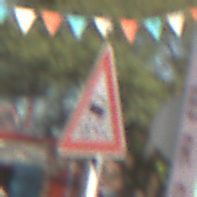
Verkehrszeichen: SchleuderOderRutschgefahr
Umgebung: Outdoor, Special
Tageszeit: MorningAfternoon
Wetter: PartlyCloudy
Licht: Natural
Jahreszeit: NotSpecified
Kontrast: HighContrast